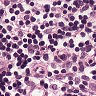
Metastatic tissue present: no